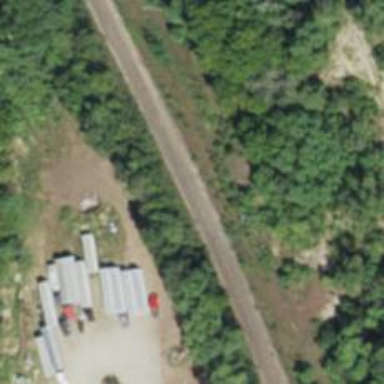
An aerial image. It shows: Single rail track for railway.